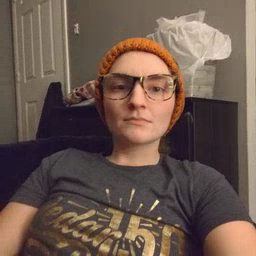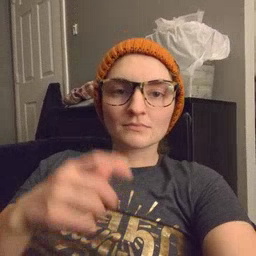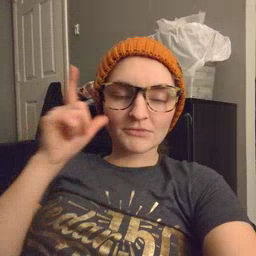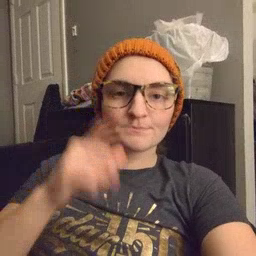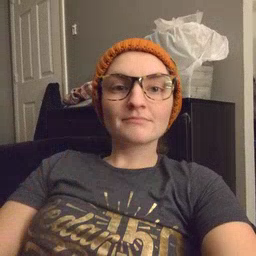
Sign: listen